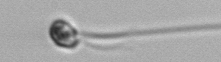
Label: flagellate